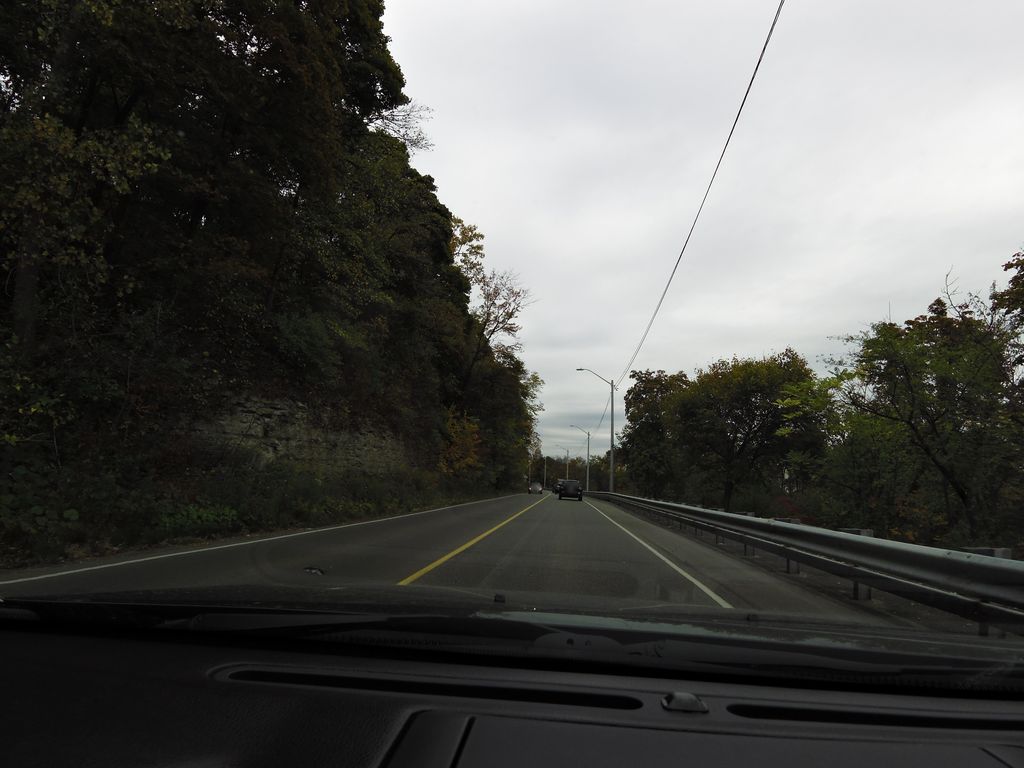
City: hamilton